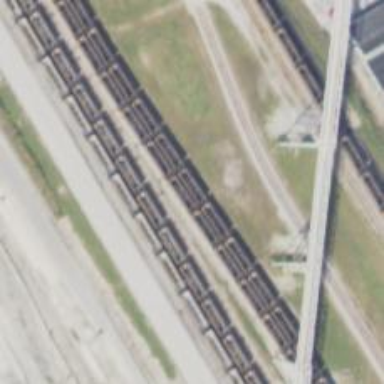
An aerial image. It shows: Railway yard in service.